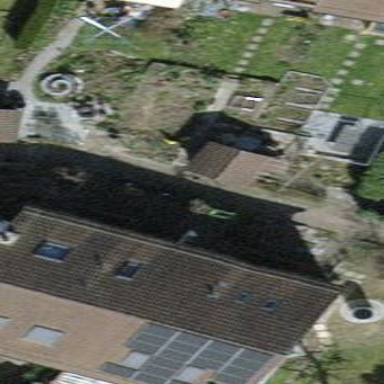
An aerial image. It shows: Semidetached house with gabled roof.